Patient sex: M
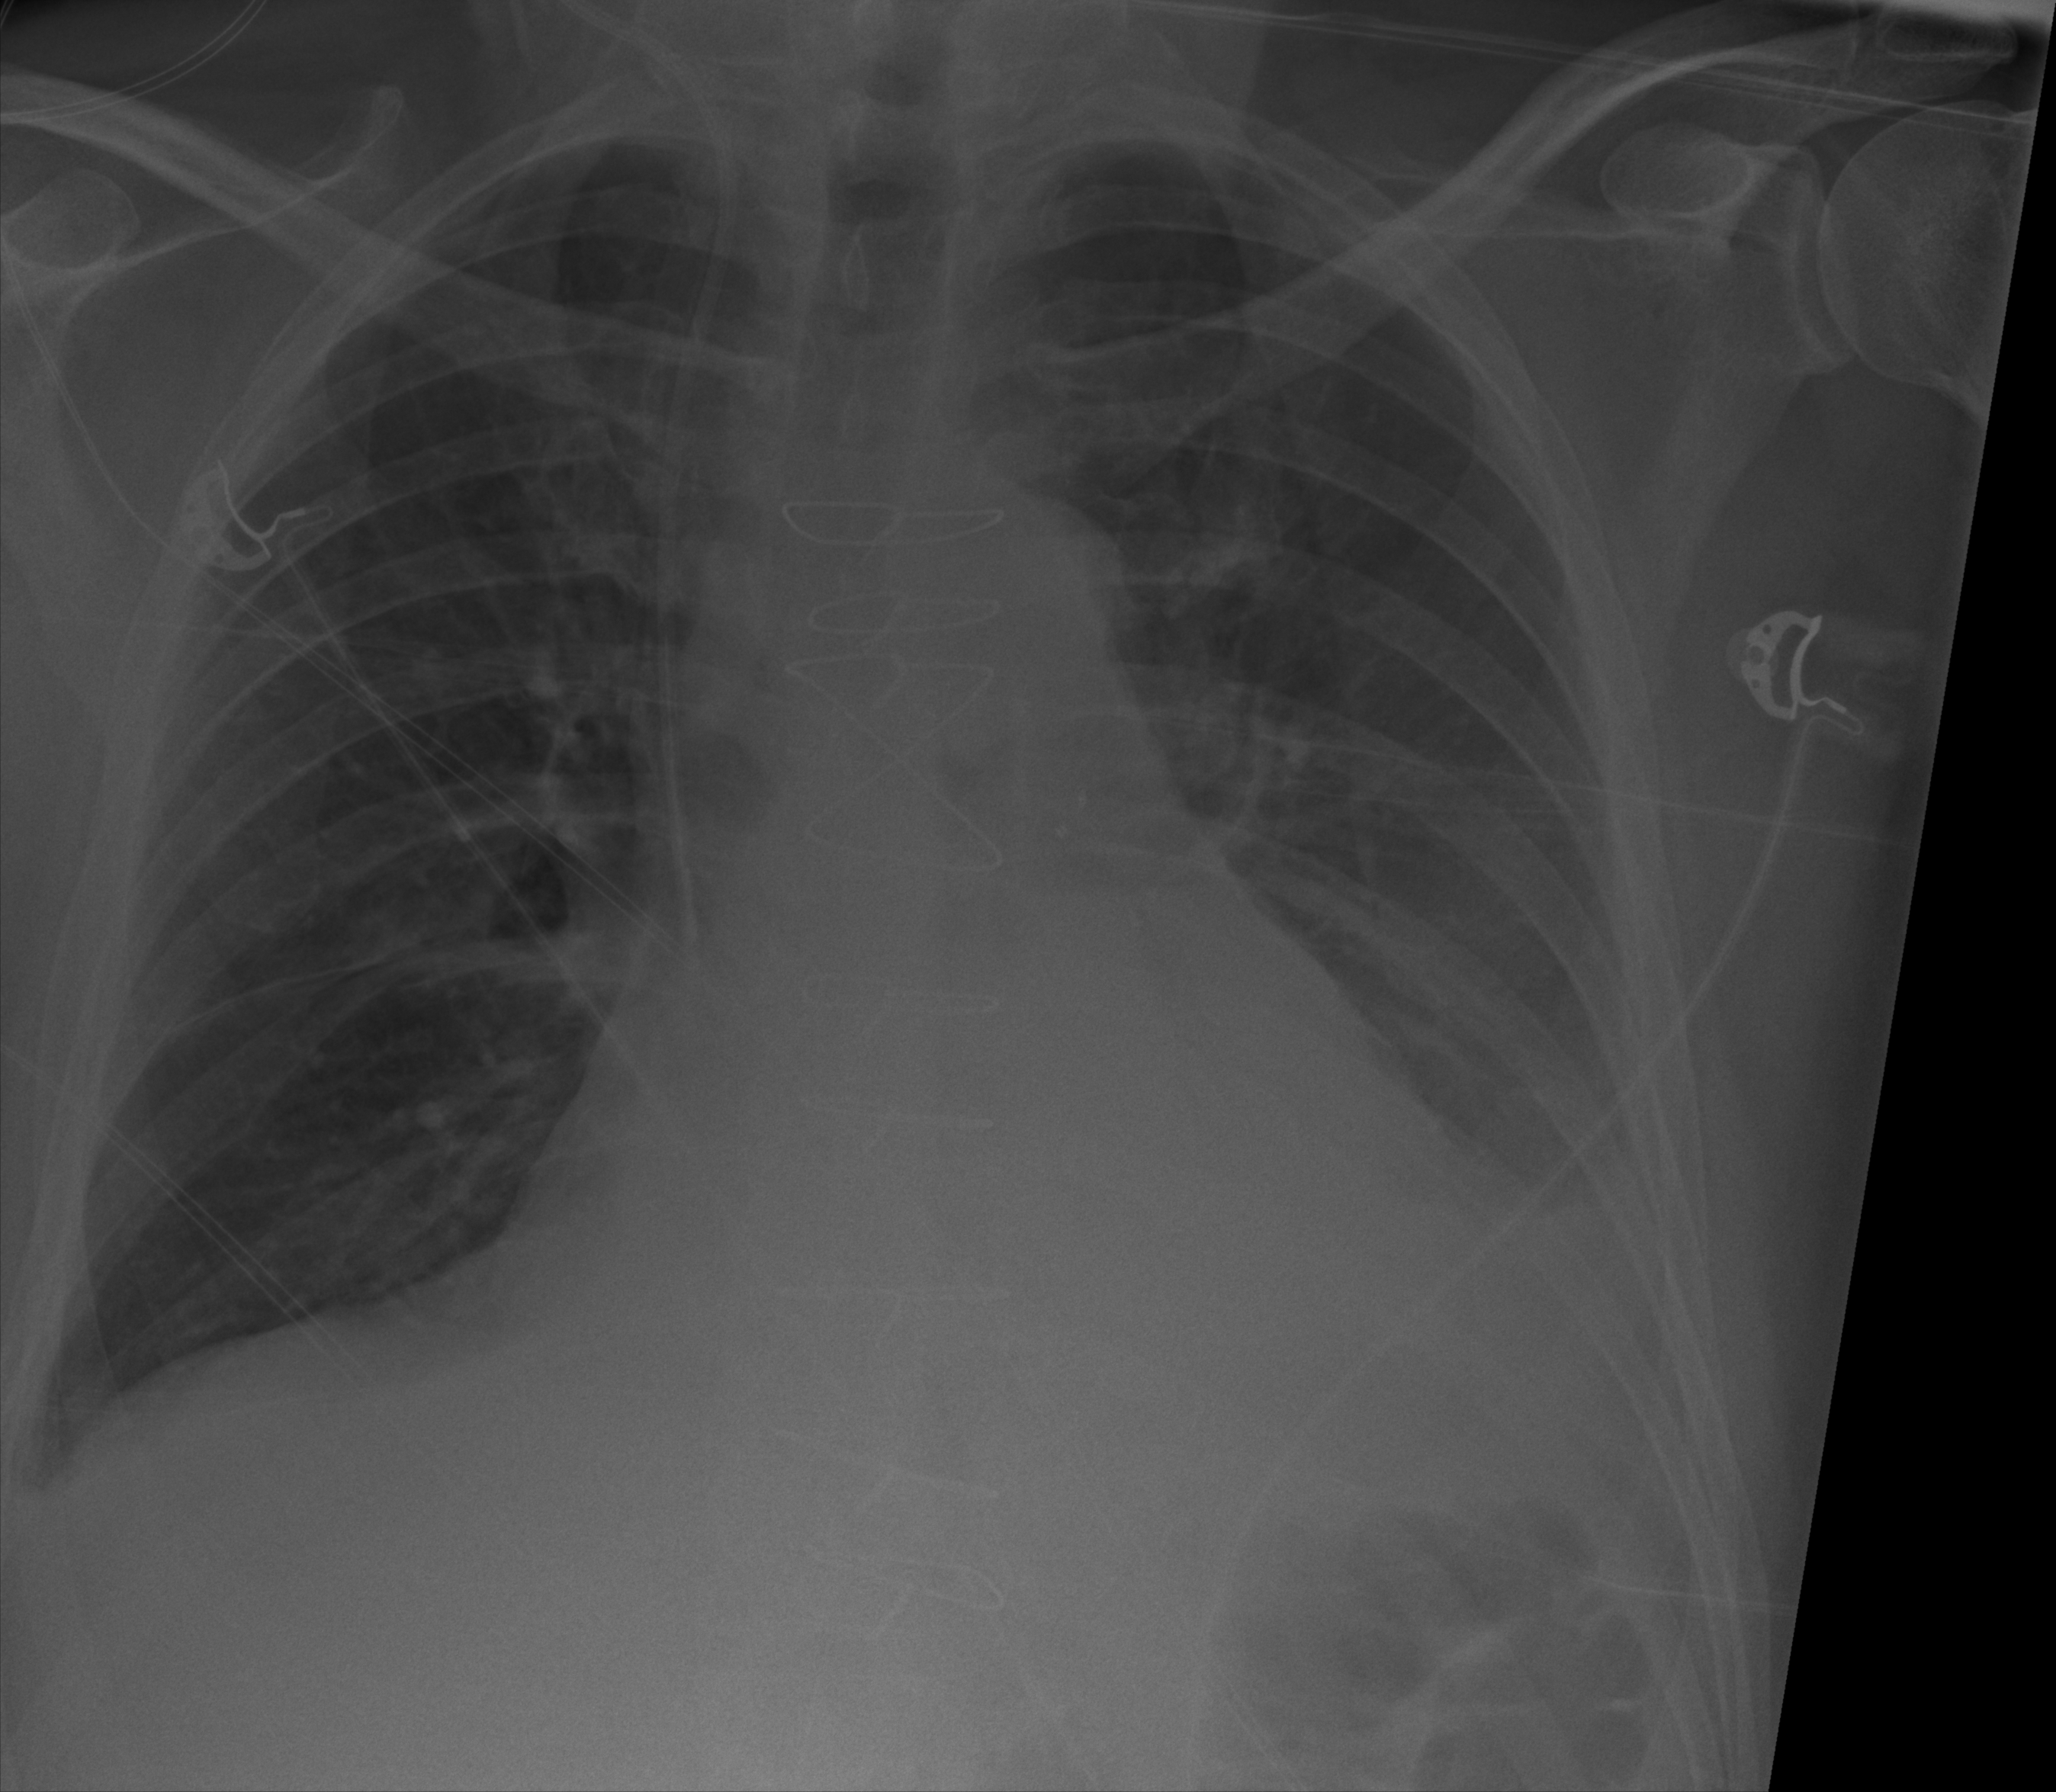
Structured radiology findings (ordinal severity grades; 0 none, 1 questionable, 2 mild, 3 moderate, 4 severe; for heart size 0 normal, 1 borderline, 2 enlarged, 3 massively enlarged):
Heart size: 2
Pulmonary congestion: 0
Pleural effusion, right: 0
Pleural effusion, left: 3
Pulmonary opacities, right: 0
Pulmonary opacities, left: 0
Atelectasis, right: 2
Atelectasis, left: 2